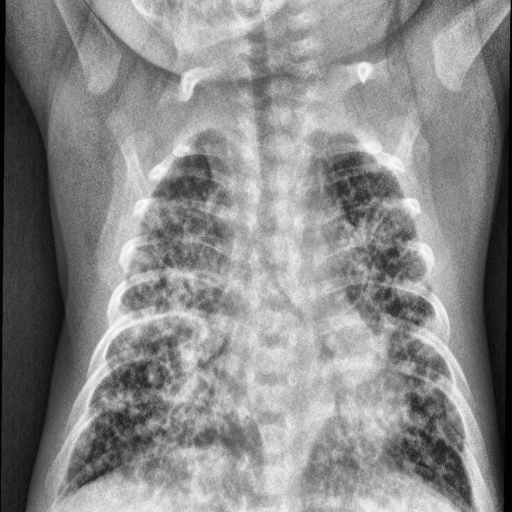
Finding: PNEUMONIA